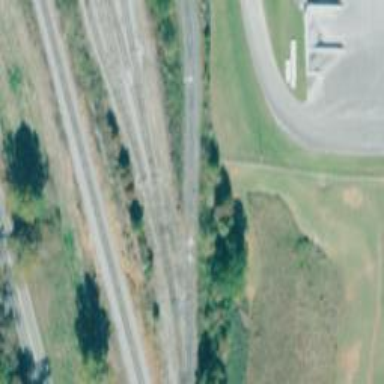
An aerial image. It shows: Rail spur service.